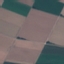
Land use / land cover: AnnualCrop